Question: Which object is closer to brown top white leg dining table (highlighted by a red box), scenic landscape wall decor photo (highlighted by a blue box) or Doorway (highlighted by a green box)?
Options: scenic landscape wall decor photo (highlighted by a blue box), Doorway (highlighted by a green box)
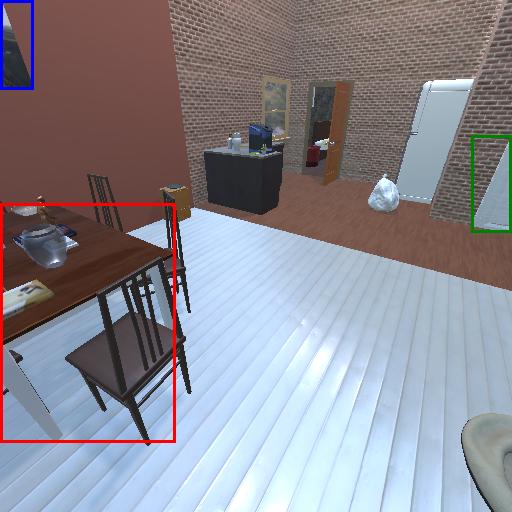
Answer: scenic landscape wall decor photo (highlighted by a blue box)